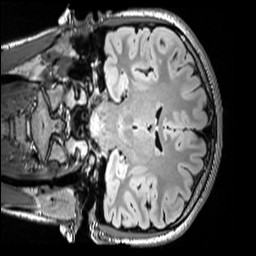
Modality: FLAIR
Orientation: coronal
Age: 14
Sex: female
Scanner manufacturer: siemens
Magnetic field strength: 3 T
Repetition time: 5 s
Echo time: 0.388 s